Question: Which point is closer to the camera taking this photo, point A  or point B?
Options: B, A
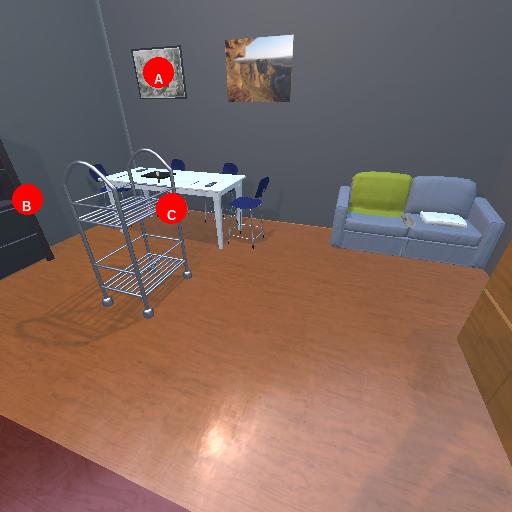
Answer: B